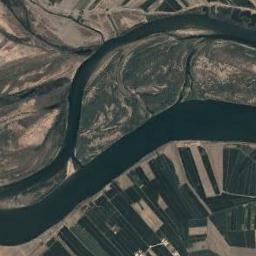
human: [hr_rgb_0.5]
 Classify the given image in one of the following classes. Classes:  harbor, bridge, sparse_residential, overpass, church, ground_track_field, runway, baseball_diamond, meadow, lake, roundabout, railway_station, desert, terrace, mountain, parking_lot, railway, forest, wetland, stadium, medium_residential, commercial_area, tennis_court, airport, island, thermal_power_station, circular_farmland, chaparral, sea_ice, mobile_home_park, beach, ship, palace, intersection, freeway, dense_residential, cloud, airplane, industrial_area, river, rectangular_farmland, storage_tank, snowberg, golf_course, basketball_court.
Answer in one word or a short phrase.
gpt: river